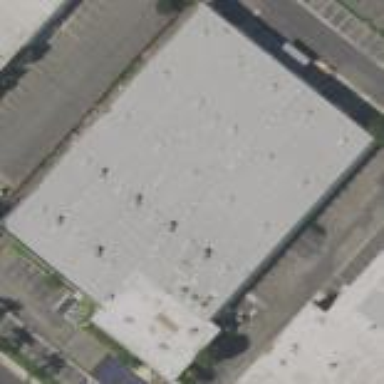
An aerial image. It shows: Commercial building.